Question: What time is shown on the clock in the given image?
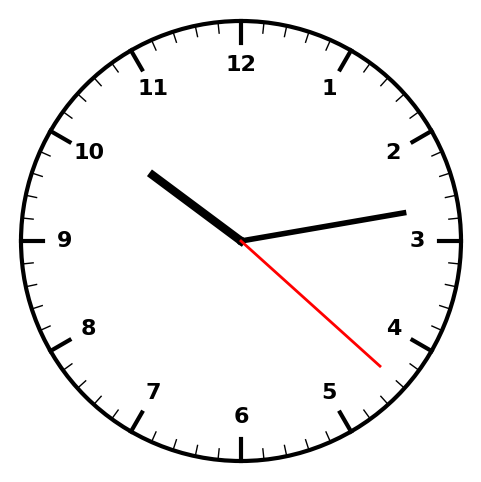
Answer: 10:13:22